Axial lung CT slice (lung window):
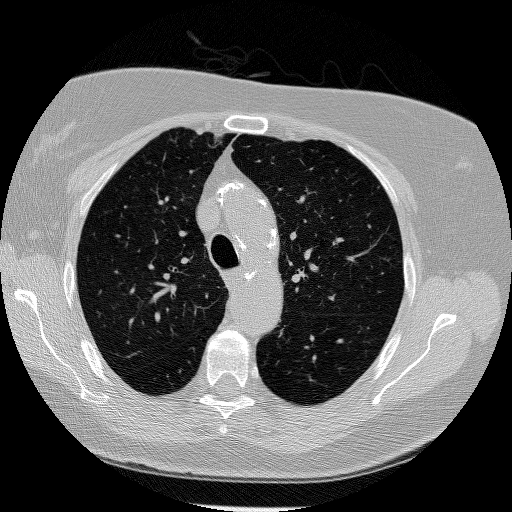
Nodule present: no